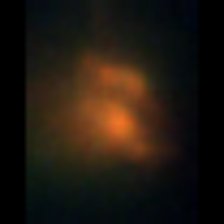
Taxon: Unknown_detritus
Group: Unknown